Question: I have a very simple shader program that takes in a bunch of position data as GL_POINTS that generate screen-aligned squares of fragments like normal with a size depending on depth, and then in the fragment shader I wanted to draw a very simple ray-traced sphere for each one with just the shadow that is on the sphere opposite to the light. I went to this <URL> to try to figure it out on my own. I used the sphIntersect function for ray-sphere intersection, and sphNormal to get the normal vectors on the sphere for lighting. The problem is that the spheres do not align with the squares of fragments, causing them to be cut off. This is because I am not sure how to match the projections of the spheres and the vertex positions so that they line up. Can I have an explanation of how to do this?
Here is a picture for reference.

Here are my vertex and fragment shaders for reference:
'''
//vertex shader:
#version 460
layout(location = 0) in vec4 position; // position of each point in space
layout(location = 1) in vec4 color; //color of each point in space
layout(location = 2) uniform mat4 view_matrix; // projection * camera matrix
layout(location = 6) uniform mat4 cam_matrix; //just the camera matrix
out vec4 col; // color of vertex
out vec4 posi; // position of vertex
void main() {
vec4 p = view_matrix * vec4(position.xyz, 1.0);
gl_PointSize = clamp(1024.0 * position.w / p.z, 0.0, 4000.0);
gl_Position = p;
col = color;
posi = cam_matrix * position;
}
//fragment shader:
#version 460
in vec4 col; // color of vertex associated with this fragment
in vec4 posi; // position of the vertex associated with this fragment relative to camera
out vec4 f_color;
layout (depth_less) out float gl_FragDepth;
float sphIntersect( in vec3 ro, in vec3 rd, in vec4 sph )
{
vec3 oc = ro - sph.xyz;
float b = dot( oc, rd );
float c = dot( oc, oc ) - sph.w*sph.w;
float h = b*b - c;
if( h<0.0 ) return -1.0;
return -b - sqrt( h );
}
vec3 sphNormal( in vec3 pos, in vec4 sph )
{
return normalize(pos-sph.xyz);
}
void main() {
vec4 c = clamp(col, 0.0, 1.0);
vec2 p = ((2.0*gl_FragCoord.xy)-vec2(1920.0, 1080.0)) / 2.0;
vec3 ro = vec3(0.0, 0.0, -960.0 );
vec3 rd = normalize(vec3(p.x, p.y,960.0));
vec3 lig = normalize(vec3(0.6,0.3,0.1));
vec4 k = vec4(posi.x, posi.y, -posi.z, 2.0*posi.w);
float t = sphIntersect(ro, rd, k);
vec3 ps = ro + (t * rd);
vec3 nor = sphNormal(ps, k);
if(t < 0.0) c = vec4(1.0);
else c.xyz *= clamp(dot(nor,lig), 0.0, 1.0);
f_color = c;
gl_FragDepth = t * 0.0001;
}
'''
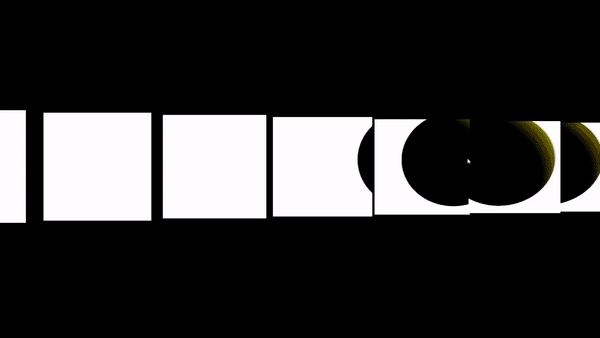
Answer: To create a ray direction that matches a perspective matrix from screen space, the following ray direction formula can be used:
'''
vec3 rd = normalize(vec3(((2.0 / screenWidth) * gl_FragCoord.xy) - vec2(aspectRatio, 1.0), -proj_matrix[1][1]));
'''
The value of '2.0 / screenWidth' can be pre-computed or the opengl built-in uniform structs can be used.
To get a bounding box or other shape for your spheres, it is very important to use camera-facing shapes, and not camera-plane-facing shapes. Use the following process where 'position' is the incoming VBO position data, and the w-component of 'position' is the radius:
'''
vec4 p = vec4((cam_matrix * vec4(position.xyz, 1.0)).xyz, position.w);
o.vpos = p;
float l2 = dot(p.xyz, p.xyz);
float r2 = p.w * p.w;
float k = 1.0 - (r2/l2);
float radius = p.w * sqrt(k);
if(l2 < r2) {
p = vec4(0.0, 0.0, -p.w * 0.49, p.w);
radius = p.w;
k = 0.0;
}
vec3 hx = radius * normalize(vec3(-p.z, 0.0, p.x));
vec3 hy = radius * normalize(vec3(-p.x * p.y, p.z * p.z + p.x * p.x, -p.z * p.y));
p.xyz *= k;
'''
Then use 'hx' and 'hy' as basis vectors for any 2D shape that you want the billboard to be shaped like for the vertices. Don't forget later to multiply each vertex by a perspective matrix to get the final position of each vertex. Here is a visualization of the billboarding on desmos using a hexagon shape: <URL>